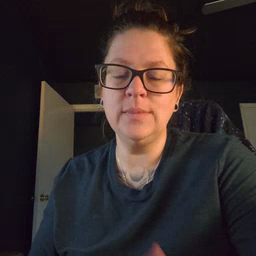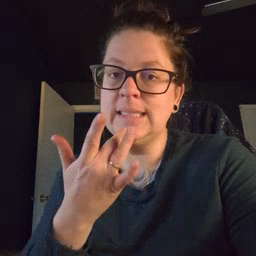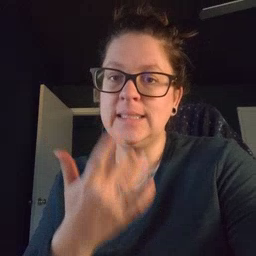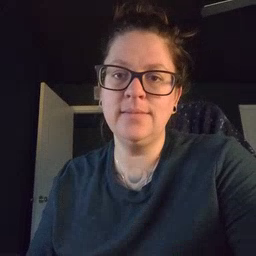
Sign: taste